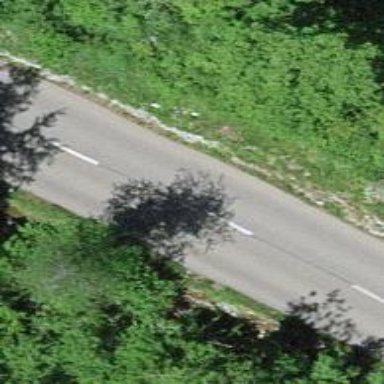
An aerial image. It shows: Asphalt road classified as tertiary.